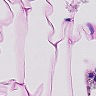
Metastatic tissue present: no